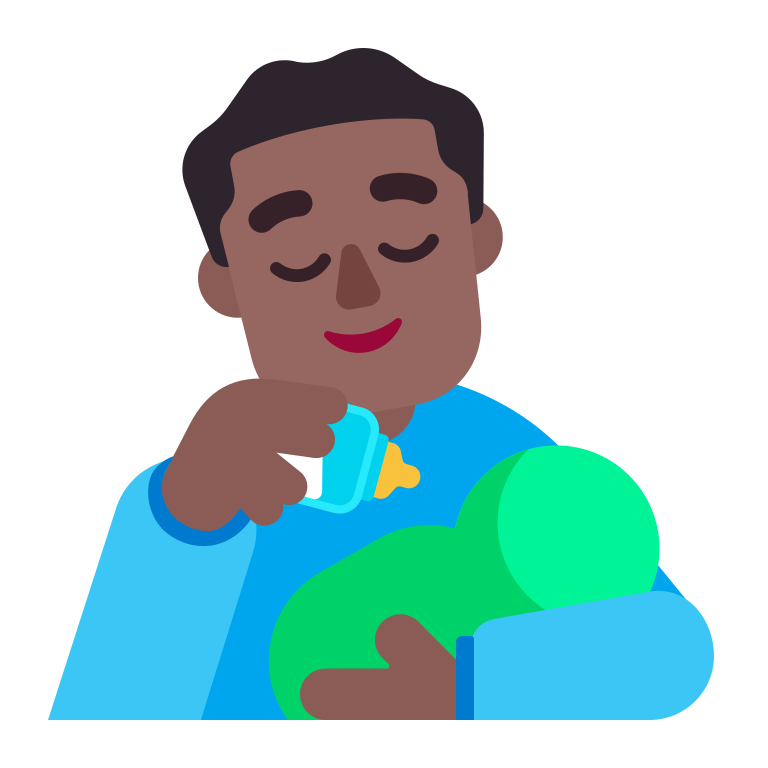
man feeding baby flat  dark